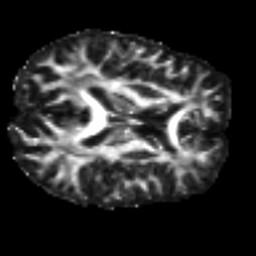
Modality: FA
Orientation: axial
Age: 41
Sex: male
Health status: ill
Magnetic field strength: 3 T
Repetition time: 8.4 s
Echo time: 0.0926 s